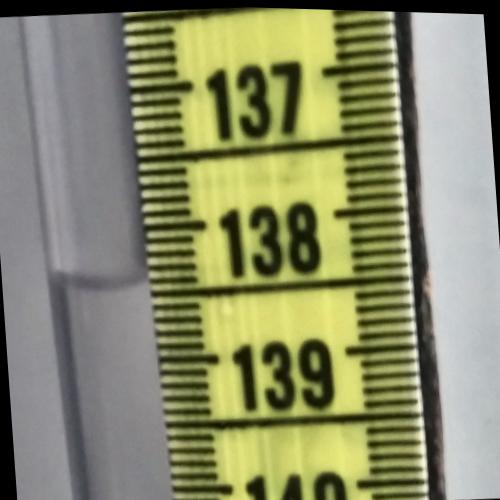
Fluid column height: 138.4 cm